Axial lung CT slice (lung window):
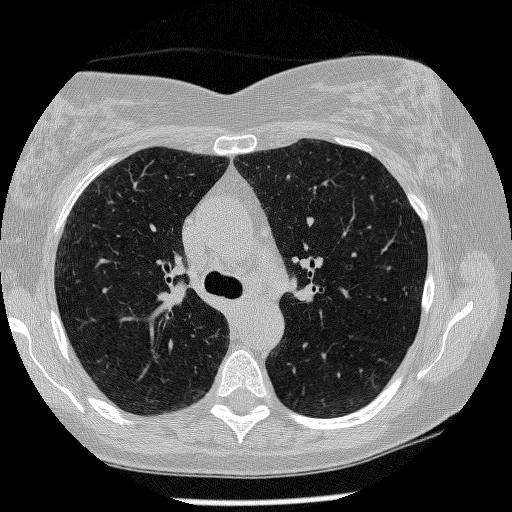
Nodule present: no